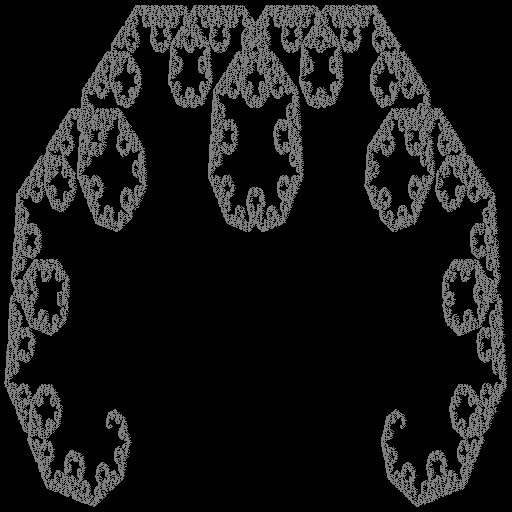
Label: c_curve